Question: Is it possible to expand a 'UITableView' with static cells to adjust automatically to the 4" iPhone 5 screen and expand the height of each 'UITableViewCell' accordingly? If I create a simple 'UITableView' in IB with 3 static rows, when I view it on the iPhone 3.5" display it looks fine but on the iPhone 4" display there is extra whitespace at the bottom. I tried playing with autolayout (I'm only interested in iOS6), setting autosizing options, etc. but to no avail.
BTW - I know I can set the height in code e.g. in 'heightForRowAtIndexPath:' divide the bounds or frame height by number of rows (i.e. 3 rows). But I'm looking for something more dynamic.

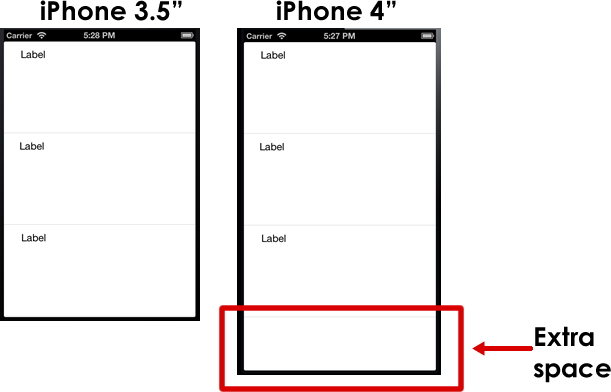
Answer: The problem was resolved by setting the AutoLayout property on the TableView. Once I did this the table resized accordingly. I also subsequently discover that I could do take care of resizing by setting the AutoSizing mask.